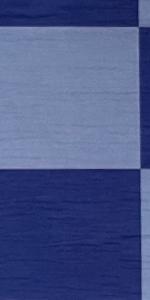
Label: Empty